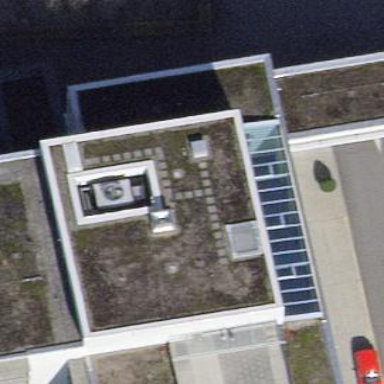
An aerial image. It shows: Building with flat white roof.